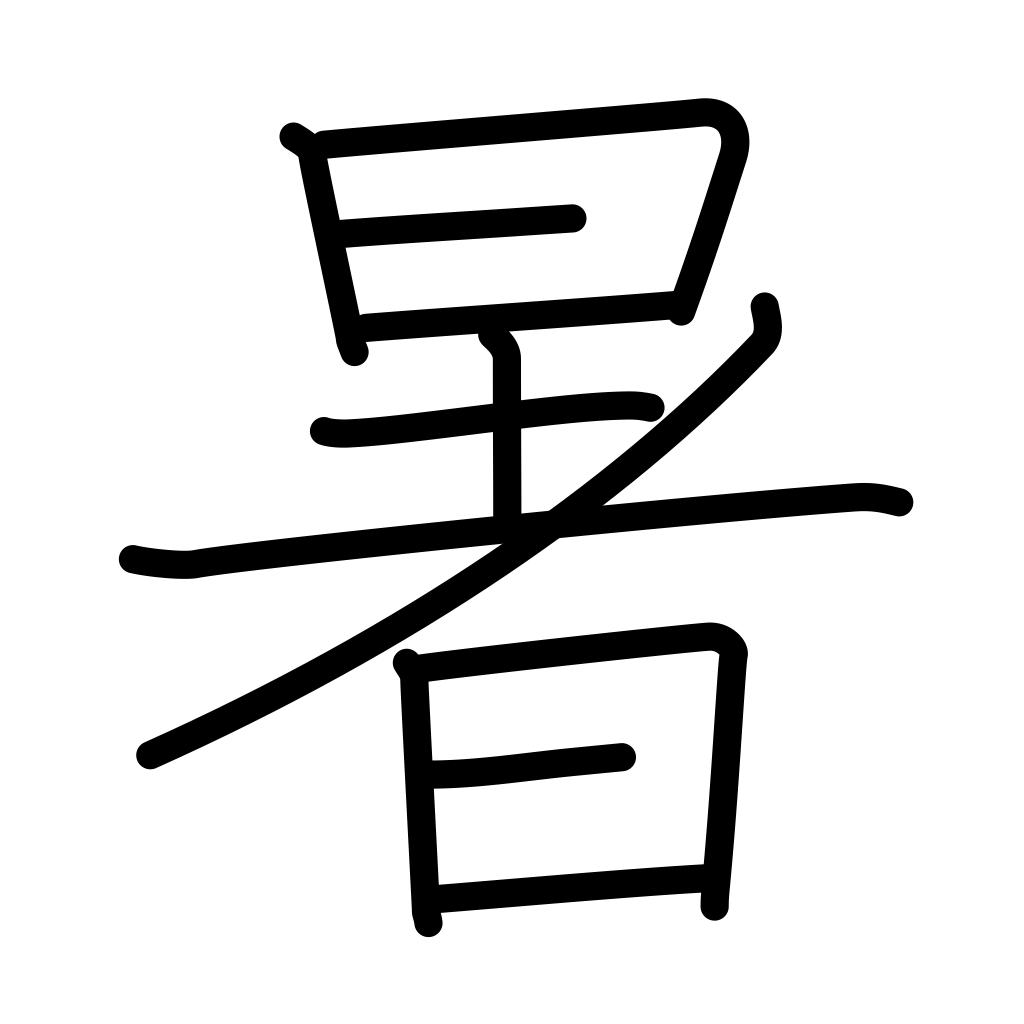
Meaning: sultry, hot, summer heat